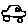
Label: car